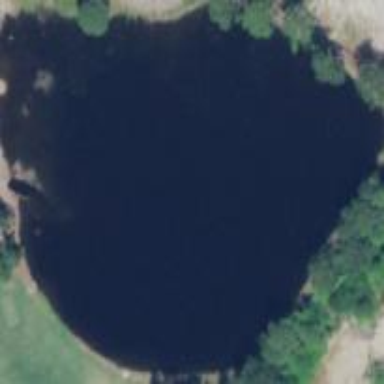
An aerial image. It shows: Water hazard in golf course. The hazard is natural water feature.